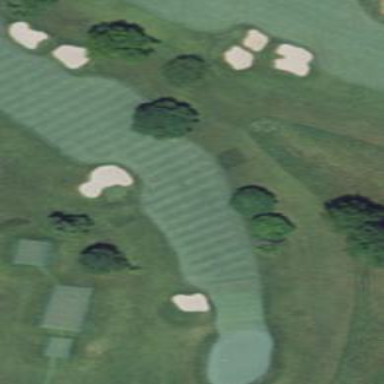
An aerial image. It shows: Scenic golf fairway.